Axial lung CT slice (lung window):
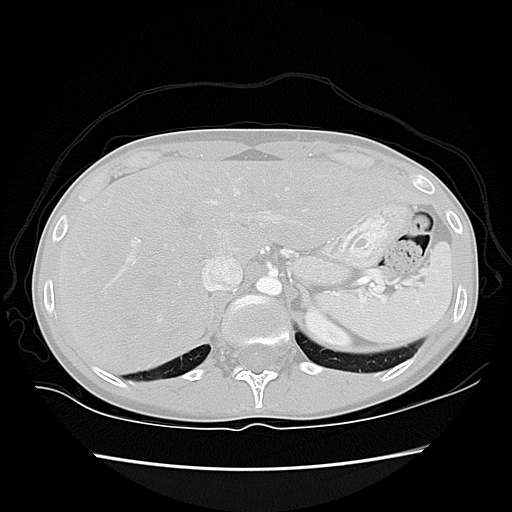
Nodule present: no